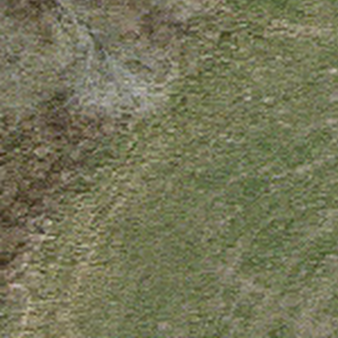
Label: other